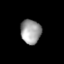
Tissue: lung
Cell type: T cells
Senescence score: 0.2368
Nuclear area (px): 486
Mean DAPI intensity: 157.992